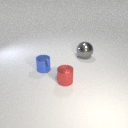
small red metal cylinder to the right of small blue metal cylinder